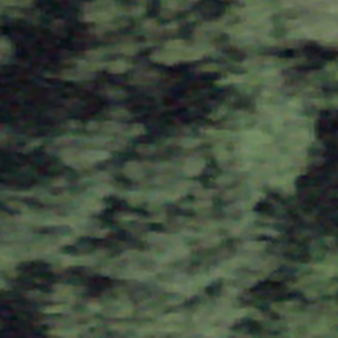
Label: other